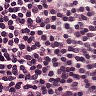
Metastatic tissue present: no